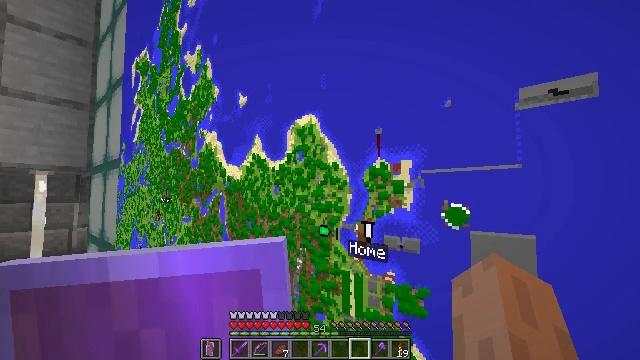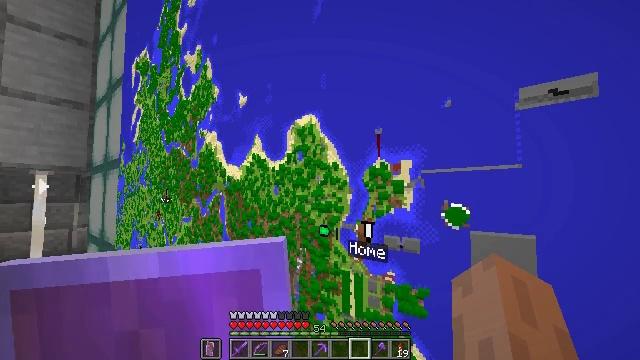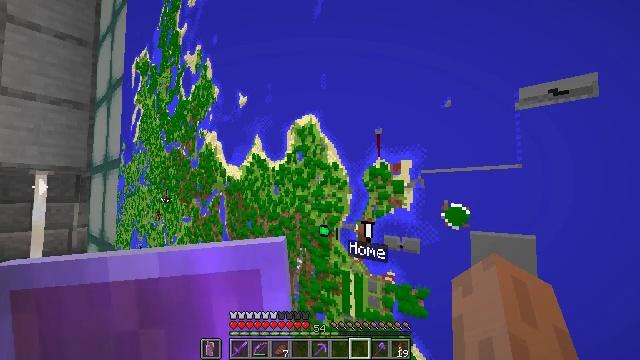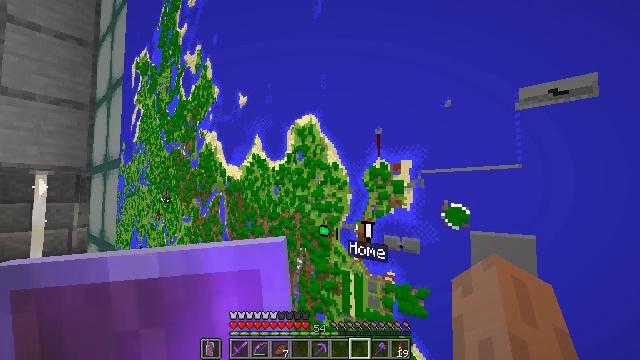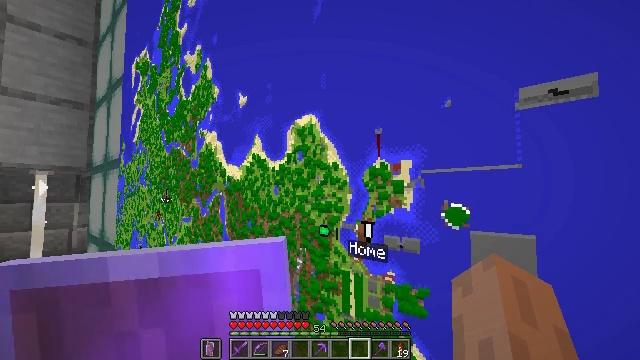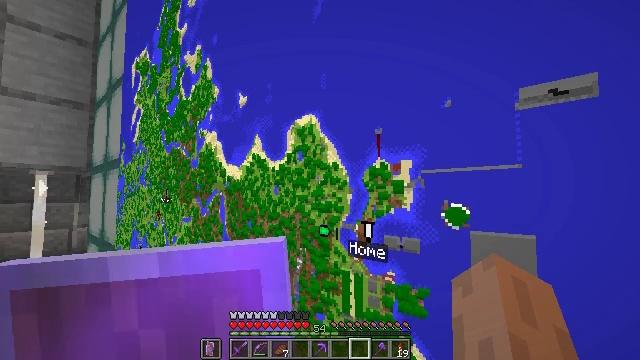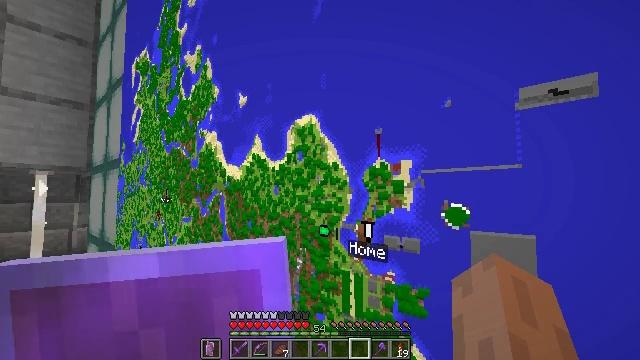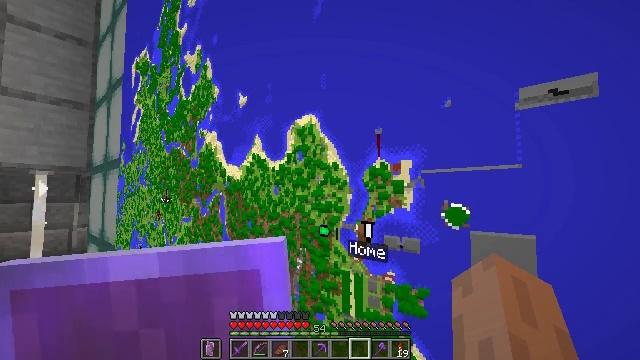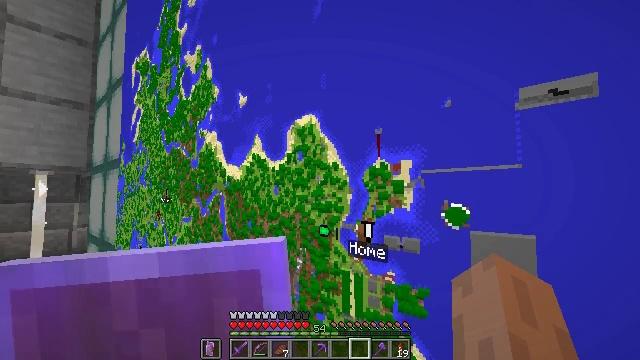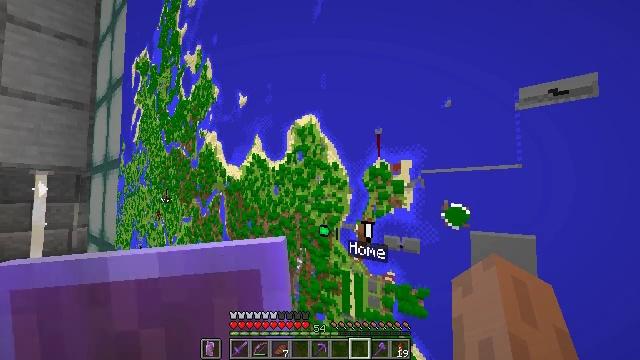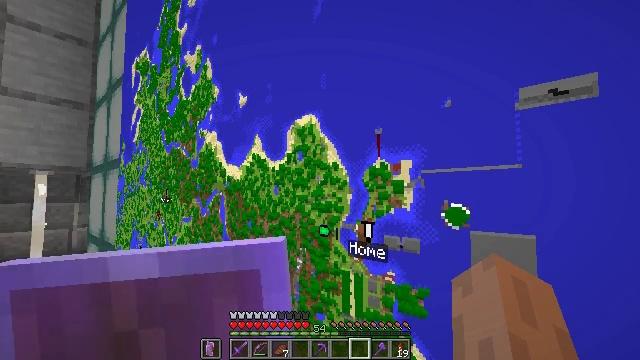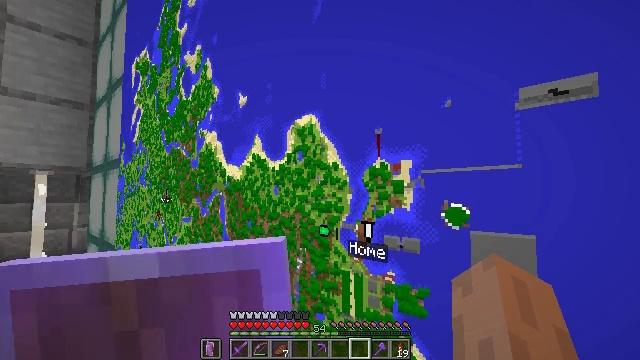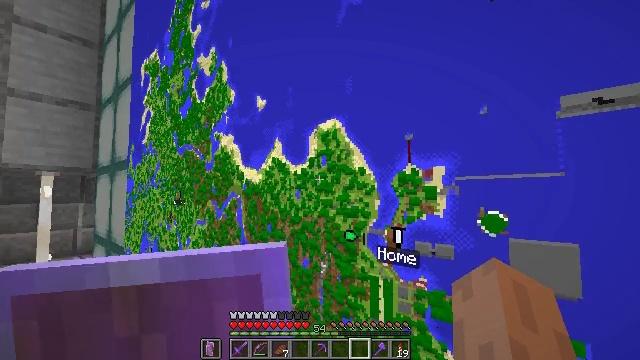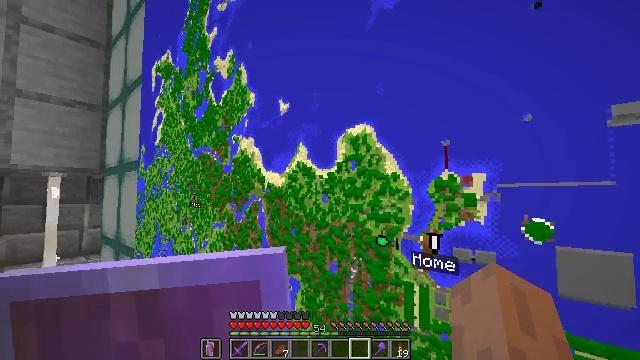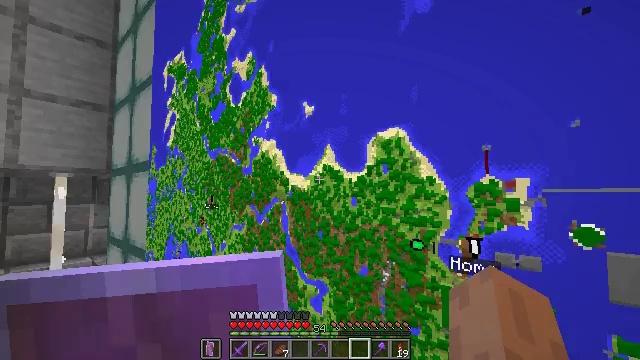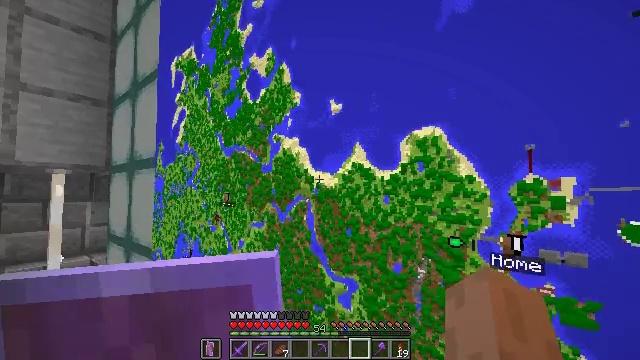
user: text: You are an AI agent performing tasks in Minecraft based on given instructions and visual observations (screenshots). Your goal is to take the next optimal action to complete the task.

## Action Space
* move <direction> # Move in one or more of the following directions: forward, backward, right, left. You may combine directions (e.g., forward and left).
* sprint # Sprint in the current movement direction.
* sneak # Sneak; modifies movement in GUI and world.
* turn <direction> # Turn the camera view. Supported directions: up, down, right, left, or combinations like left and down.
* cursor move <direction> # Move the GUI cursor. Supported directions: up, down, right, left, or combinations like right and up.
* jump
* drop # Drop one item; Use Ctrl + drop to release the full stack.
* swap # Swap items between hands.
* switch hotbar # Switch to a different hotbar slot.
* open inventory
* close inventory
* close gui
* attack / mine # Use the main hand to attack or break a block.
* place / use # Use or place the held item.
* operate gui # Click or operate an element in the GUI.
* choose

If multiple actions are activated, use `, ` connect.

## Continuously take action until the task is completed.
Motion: motion action
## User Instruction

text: Kill mobs.
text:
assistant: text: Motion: no_op
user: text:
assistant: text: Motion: no_op
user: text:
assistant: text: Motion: no_op
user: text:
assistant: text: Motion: no_op
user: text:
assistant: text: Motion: no_op
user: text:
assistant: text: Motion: no_op
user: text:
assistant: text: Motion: no_op
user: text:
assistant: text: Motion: no_op
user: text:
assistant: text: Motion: no_op
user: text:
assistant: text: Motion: no_op
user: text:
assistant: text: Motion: no_op
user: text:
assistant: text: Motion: move left
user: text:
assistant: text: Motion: move left
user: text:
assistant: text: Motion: move left
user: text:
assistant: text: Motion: move left, turn right
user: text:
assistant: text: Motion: move back and move left, turn right and down
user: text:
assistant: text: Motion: move back and move left, turn right and down
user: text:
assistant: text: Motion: move back
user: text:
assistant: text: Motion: move back
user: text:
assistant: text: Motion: move back
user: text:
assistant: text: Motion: move back
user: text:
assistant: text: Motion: move back
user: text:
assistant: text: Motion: move back
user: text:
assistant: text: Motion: move back
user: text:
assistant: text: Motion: move back
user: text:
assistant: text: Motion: move back
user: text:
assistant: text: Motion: no_op
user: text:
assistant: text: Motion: no_op
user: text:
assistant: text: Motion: no_op
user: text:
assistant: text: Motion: no_op